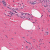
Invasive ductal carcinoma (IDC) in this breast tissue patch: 0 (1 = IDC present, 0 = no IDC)